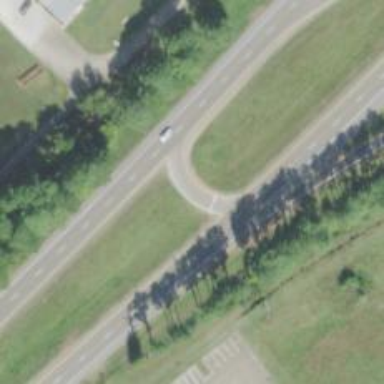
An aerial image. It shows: Trunk link highway with asphalt surface.